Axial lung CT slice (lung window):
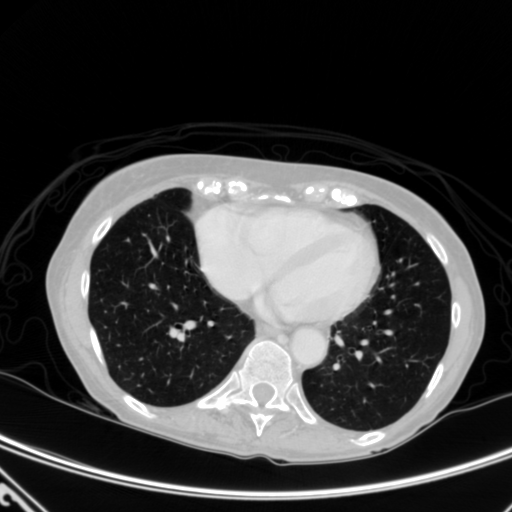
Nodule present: no